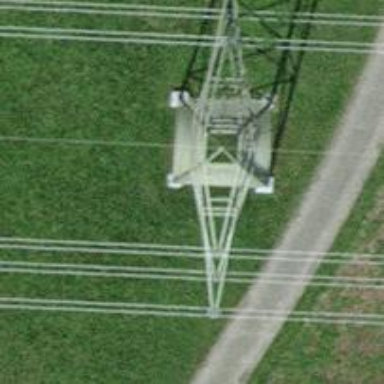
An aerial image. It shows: Power tower.